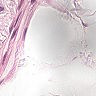
Metastatic tissue present: no